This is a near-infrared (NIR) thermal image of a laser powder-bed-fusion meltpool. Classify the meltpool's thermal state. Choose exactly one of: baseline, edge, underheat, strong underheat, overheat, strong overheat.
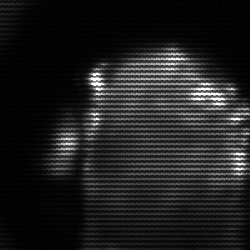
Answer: baseline